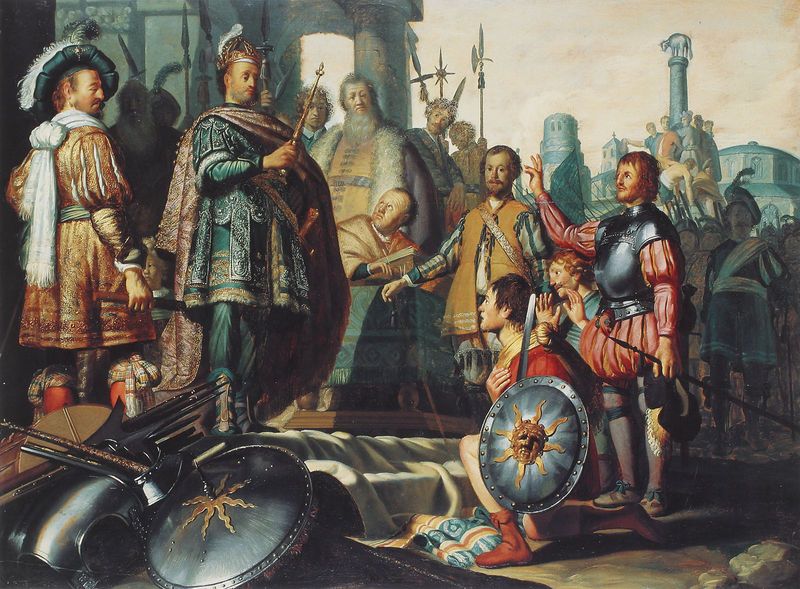
Titel: Ungedeutete Historie
Künstler: Harmensz van Rijn Rembrandt
Institution: Leiden, Stedelijk Museum De Lakenhal
Schlagwörter: feder, menschen, stadt, hut, säule, tier, tuch, sonne, krone, turm, stab, lanze, schild, panzer, barrett, schwert, waffen, knien, soldat, waffe, herrscher, rüstung, rom, gruß, zepter, schilde, schil, waffel